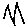
Label: zigzag